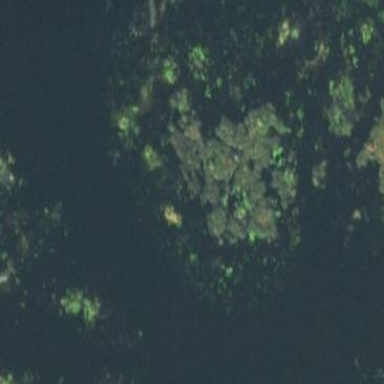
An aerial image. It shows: Islet.